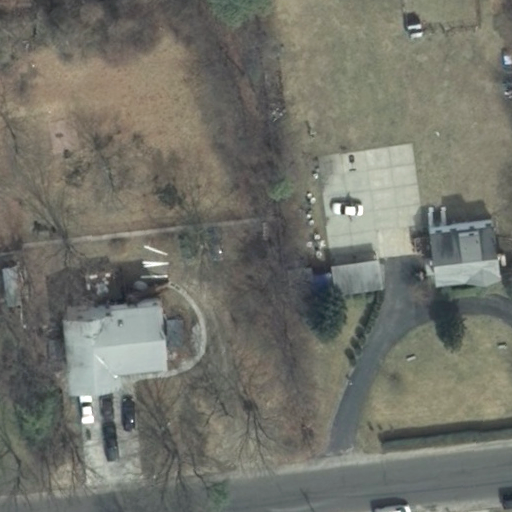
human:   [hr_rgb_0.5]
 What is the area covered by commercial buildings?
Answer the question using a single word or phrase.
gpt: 0m2

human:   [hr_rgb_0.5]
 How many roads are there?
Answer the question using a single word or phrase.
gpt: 1

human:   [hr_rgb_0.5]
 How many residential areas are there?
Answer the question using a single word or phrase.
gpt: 1

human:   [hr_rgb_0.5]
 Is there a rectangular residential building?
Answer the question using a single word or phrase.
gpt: no

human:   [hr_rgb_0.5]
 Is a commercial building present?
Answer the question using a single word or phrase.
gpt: no

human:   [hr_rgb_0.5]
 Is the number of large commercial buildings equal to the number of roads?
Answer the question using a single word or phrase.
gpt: no

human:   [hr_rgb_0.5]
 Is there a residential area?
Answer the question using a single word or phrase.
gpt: yes

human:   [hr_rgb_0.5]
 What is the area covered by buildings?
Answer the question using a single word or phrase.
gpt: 563m2

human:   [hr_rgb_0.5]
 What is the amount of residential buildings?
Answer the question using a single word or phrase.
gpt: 2

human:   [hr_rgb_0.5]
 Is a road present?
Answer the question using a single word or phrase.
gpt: yes

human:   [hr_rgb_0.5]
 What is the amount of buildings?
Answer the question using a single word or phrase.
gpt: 4

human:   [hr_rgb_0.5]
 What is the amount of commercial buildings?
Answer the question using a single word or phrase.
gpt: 0

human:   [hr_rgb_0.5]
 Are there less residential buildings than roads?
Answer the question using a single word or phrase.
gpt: no

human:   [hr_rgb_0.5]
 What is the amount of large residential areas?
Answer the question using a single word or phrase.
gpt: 1

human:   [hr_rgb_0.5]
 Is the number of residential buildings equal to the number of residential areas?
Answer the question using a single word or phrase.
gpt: no

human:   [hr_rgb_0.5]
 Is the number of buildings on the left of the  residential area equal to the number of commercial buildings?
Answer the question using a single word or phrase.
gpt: no

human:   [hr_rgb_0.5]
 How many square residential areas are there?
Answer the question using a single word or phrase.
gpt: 0

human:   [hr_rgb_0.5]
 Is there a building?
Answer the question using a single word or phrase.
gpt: yes

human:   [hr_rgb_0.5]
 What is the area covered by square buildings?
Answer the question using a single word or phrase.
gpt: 0m2

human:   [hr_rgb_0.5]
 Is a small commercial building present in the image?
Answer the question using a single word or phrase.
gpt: no

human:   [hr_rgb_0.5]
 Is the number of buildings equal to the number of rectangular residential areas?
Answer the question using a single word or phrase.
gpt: no

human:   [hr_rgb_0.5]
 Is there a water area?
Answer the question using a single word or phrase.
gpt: no

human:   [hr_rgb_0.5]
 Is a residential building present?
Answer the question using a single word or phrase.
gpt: yes

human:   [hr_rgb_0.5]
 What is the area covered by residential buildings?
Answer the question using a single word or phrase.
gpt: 501m2

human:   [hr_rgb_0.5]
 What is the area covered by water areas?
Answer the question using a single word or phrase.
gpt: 0m2

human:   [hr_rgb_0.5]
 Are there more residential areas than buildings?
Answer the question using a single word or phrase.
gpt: no

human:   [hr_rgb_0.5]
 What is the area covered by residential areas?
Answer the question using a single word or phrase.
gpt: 10611m2

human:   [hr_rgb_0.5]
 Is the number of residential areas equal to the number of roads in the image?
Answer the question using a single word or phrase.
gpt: yes

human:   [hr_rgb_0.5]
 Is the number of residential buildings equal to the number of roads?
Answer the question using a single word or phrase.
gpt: no

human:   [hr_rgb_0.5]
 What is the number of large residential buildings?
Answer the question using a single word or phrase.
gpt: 0

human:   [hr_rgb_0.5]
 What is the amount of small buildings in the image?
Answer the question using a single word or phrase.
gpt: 2

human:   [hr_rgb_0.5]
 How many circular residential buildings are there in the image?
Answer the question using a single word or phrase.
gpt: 0

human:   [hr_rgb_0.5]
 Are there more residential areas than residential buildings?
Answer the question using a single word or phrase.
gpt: no

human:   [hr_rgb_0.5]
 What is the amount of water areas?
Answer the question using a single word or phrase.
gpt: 0

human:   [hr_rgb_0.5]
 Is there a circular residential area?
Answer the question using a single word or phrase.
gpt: no

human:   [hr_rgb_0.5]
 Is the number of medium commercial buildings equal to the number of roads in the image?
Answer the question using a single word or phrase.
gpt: no

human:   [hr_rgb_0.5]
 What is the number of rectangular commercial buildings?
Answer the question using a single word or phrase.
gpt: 0

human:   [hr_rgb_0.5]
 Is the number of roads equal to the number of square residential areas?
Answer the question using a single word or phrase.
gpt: no

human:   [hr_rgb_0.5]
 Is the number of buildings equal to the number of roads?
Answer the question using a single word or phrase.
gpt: no

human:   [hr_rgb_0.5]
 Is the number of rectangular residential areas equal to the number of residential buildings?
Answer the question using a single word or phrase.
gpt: no

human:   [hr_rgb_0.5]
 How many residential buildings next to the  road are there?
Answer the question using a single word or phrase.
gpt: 2

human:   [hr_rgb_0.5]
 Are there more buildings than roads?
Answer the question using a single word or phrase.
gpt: yes

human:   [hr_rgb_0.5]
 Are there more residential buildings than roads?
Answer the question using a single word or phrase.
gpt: yes

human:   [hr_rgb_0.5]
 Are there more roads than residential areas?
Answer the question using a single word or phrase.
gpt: no

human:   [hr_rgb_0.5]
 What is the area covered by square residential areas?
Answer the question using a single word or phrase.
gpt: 0m2

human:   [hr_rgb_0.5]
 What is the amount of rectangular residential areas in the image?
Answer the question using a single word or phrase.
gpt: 1

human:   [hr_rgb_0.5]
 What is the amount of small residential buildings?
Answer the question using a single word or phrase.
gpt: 0

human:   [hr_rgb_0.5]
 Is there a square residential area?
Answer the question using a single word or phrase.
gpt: no

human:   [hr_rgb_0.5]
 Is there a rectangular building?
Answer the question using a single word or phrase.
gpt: yes

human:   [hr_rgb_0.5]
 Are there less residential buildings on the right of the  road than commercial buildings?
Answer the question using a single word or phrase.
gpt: no

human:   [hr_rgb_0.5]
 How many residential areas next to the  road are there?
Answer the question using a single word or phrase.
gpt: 1

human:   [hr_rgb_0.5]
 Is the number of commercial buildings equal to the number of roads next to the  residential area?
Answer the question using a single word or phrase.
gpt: no

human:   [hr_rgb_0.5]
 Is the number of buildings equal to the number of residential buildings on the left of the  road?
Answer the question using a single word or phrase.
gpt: no

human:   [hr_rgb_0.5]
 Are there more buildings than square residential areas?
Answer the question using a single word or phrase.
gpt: yes

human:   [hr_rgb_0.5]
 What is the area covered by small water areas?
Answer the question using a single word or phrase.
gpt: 0m2

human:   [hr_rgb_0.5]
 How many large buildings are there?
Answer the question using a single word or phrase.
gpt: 0

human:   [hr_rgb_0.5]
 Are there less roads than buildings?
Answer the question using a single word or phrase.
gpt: yes

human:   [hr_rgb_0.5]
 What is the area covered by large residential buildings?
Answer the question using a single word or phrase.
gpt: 0m2

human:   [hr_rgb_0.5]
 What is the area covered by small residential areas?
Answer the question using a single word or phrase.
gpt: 0m2

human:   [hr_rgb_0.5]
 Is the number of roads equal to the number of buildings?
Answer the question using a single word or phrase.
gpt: no

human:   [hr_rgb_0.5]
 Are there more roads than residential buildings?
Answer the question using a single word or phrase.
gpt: no

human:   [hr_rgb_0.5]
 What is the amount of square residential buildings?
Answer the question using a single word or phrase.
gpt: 0

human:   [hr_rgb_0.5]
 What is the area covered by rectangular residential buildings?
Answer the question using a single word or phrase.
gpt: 0m2

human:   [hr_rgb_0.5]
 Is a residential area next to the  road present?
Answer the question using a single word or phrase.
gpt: yes